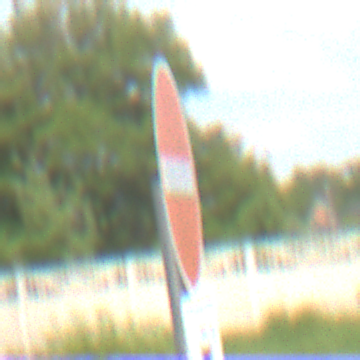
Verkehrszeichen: VerbotDerEinfahrt
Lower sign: MehrspurigeFahrzeugeFrei11
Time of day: MorningAfternoon
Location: Outdoor (Nature)
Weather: PartlyCloudy
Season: NotSpecified
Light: Natural